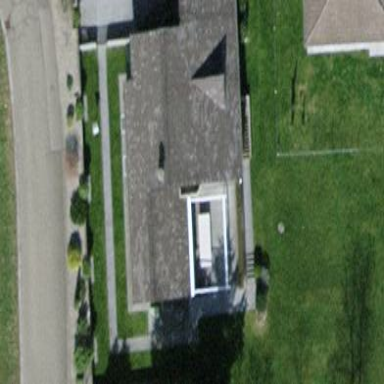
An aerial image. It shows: Detached building with gabled roof.